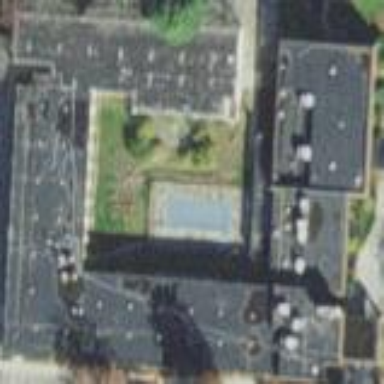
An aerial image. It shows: Part of building is shown in the image.